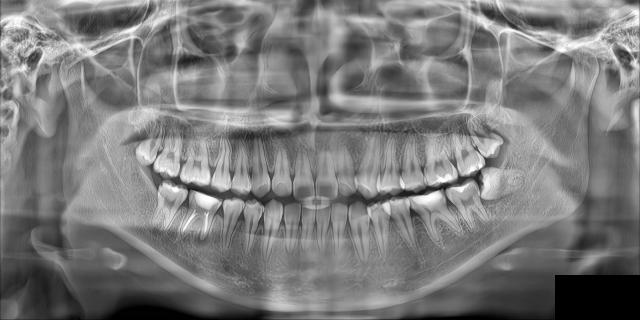
adult